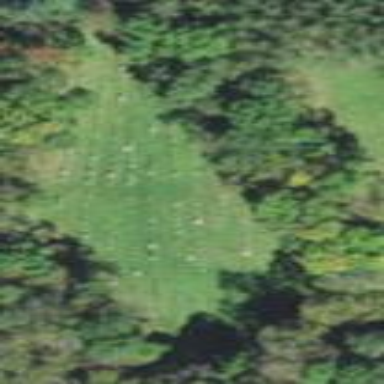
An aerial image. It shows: Cemetery or graveyard.